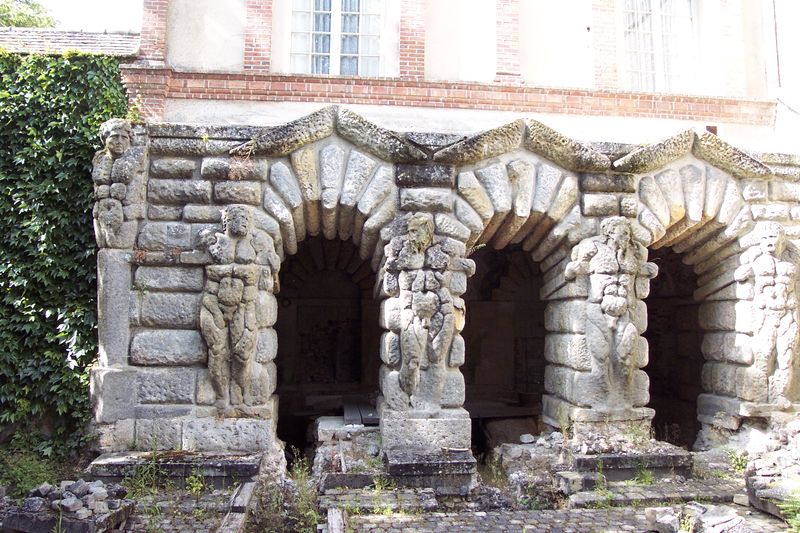
Titel: Schloss Fontainebleau unter Franz I.
Künstler: Gilles Le Breton
Standort: Fontainebleau, Schloss (EU - F)
Schlagwörter: mann, nackt, fenster, köpfe, alt, bart, gesicht, stein, steine, pflanze, gotik, skulptur, pflaster, mauer, ziegel, figuren, kammer, penis, nische, kunst, efeu, bauwerk, nischen, muskelmänner